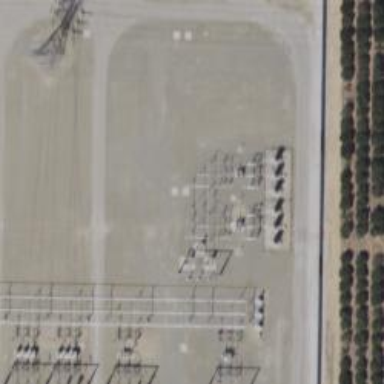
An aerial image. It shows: Switch for power supply.